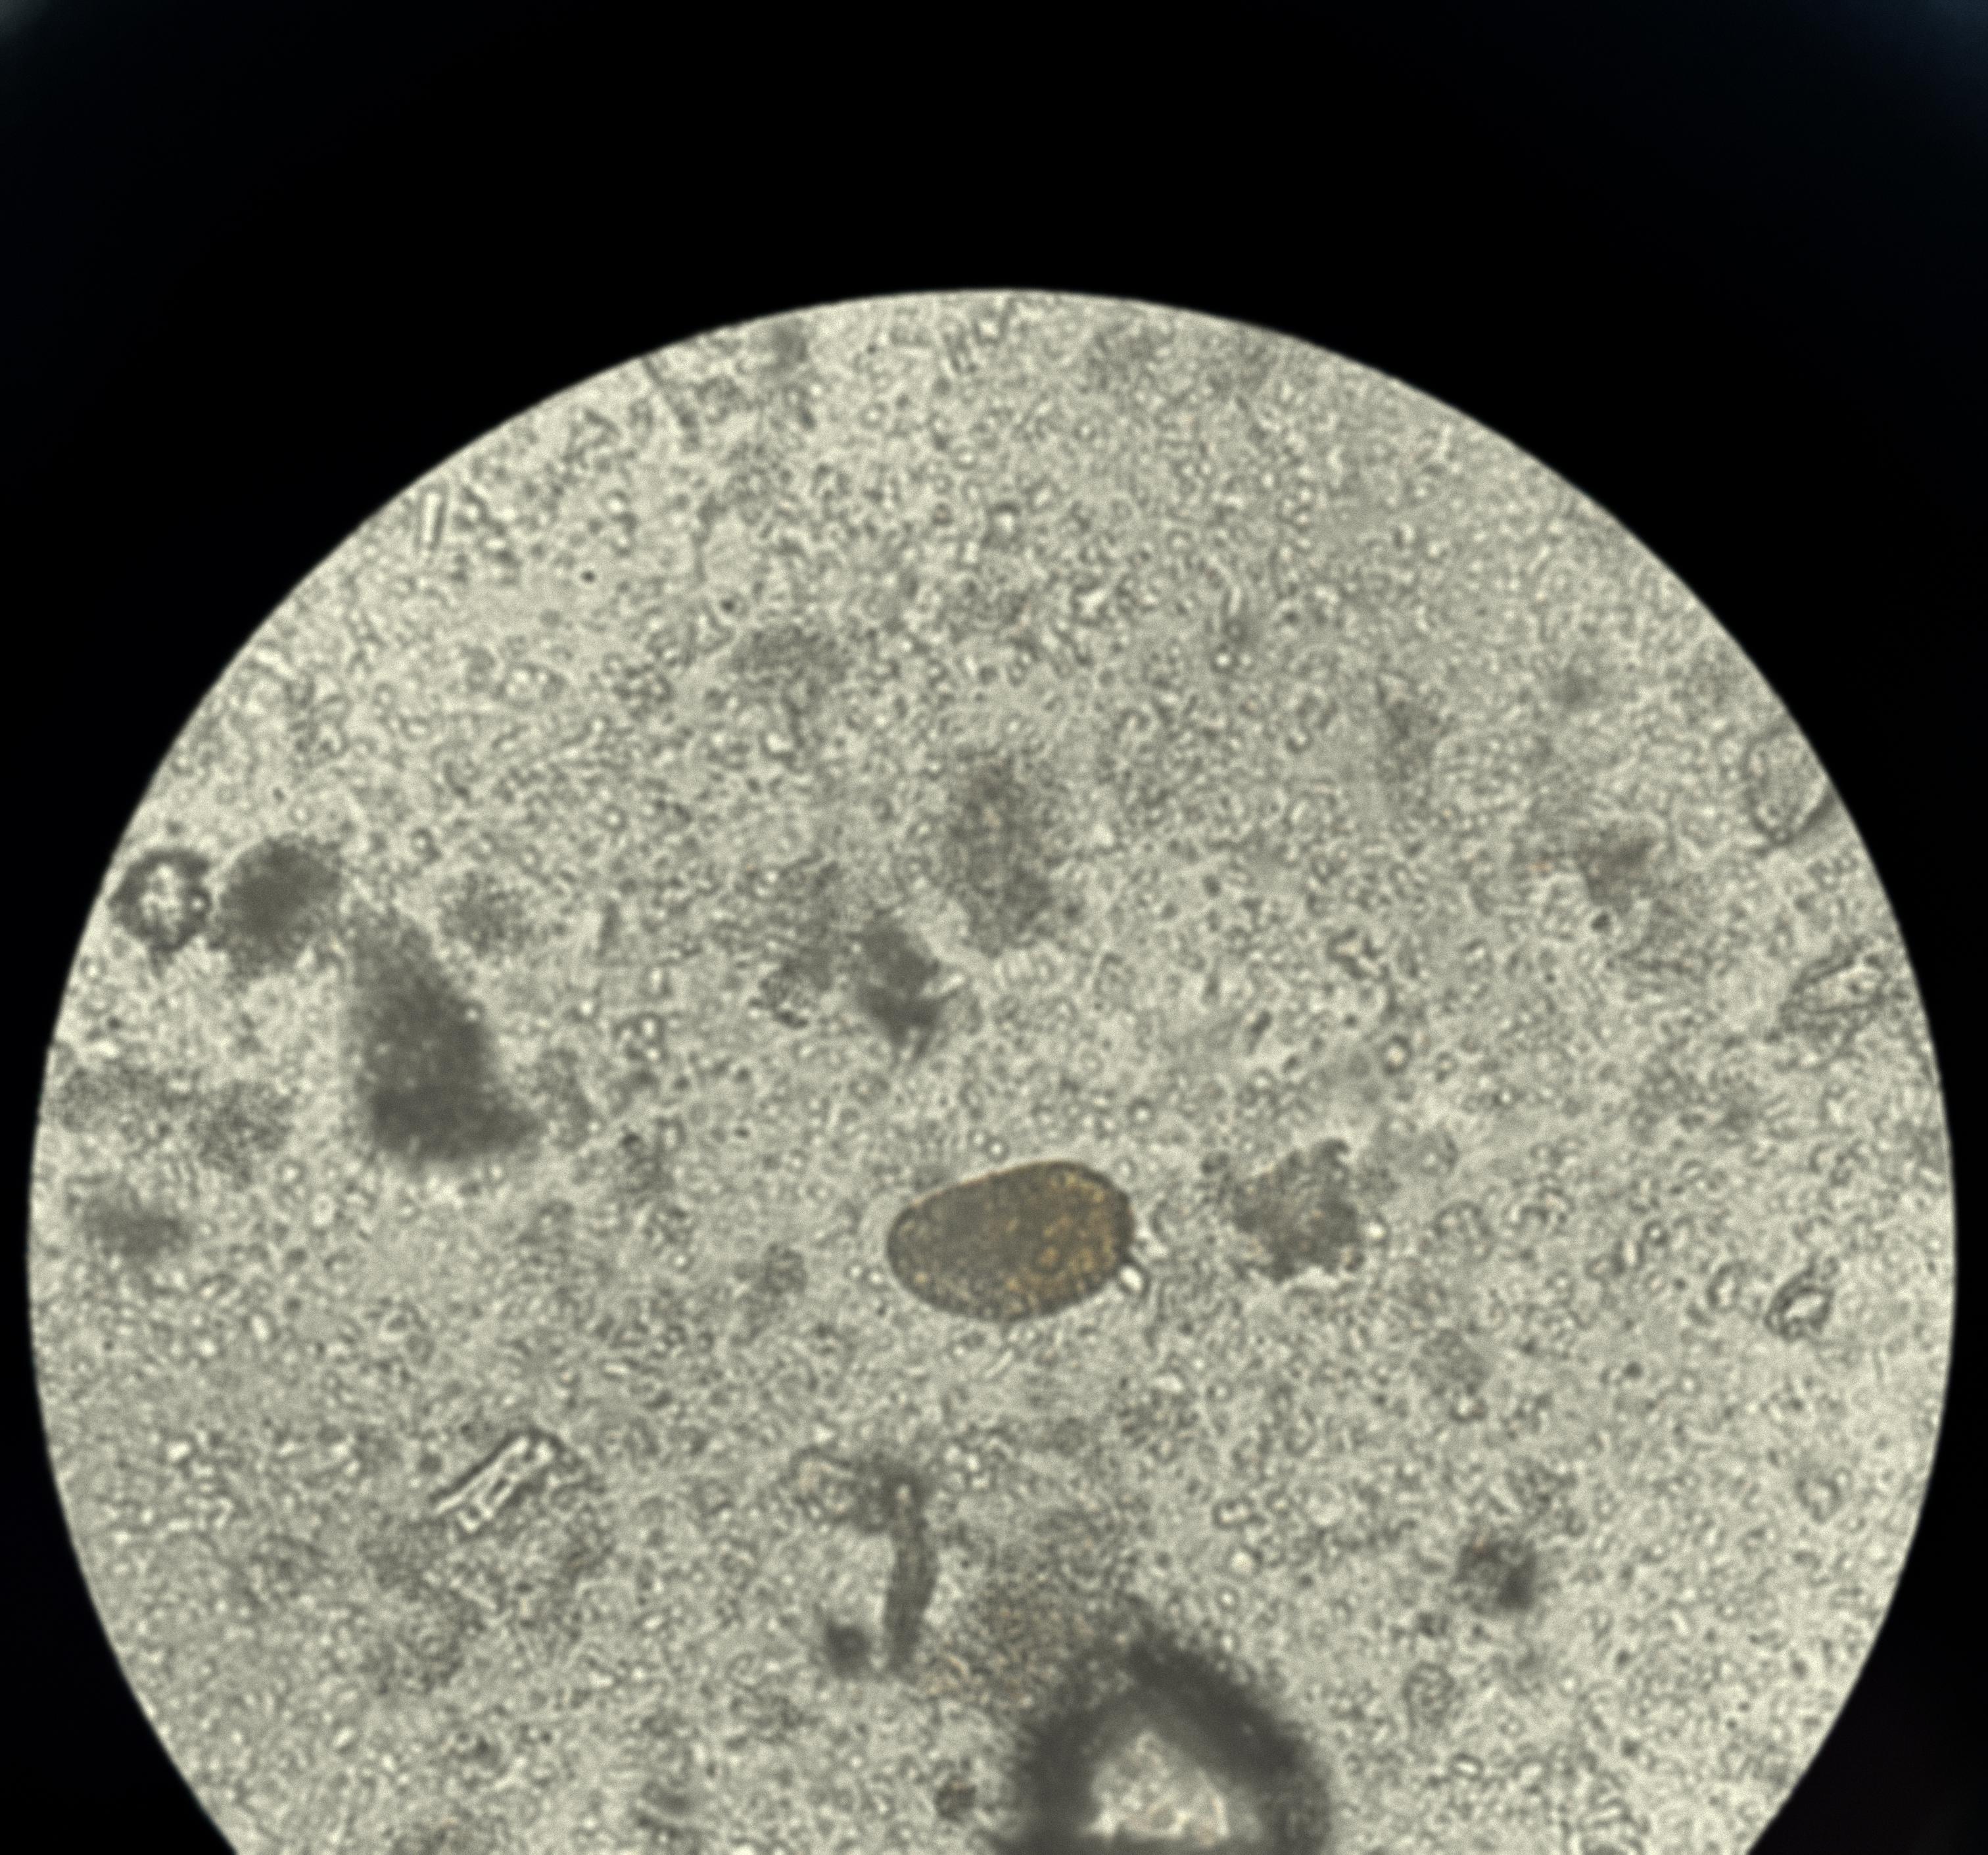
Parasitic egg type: Paragonimus spp